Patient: sex F, age 53
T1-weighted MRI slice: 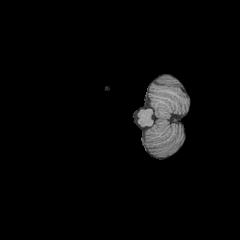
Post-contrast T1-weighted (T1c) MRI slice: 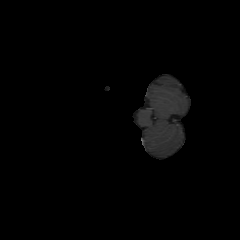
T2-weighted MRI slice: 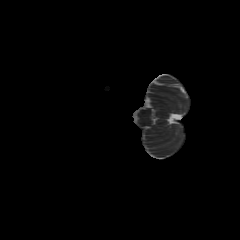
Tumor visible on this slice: no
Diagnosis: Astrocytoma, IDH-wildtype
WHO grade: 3